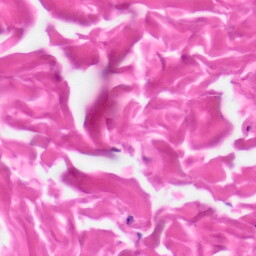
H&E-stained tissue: Skin